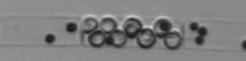
Label: Guinardia_delicatula_TAG_internal_parasite